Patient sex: M
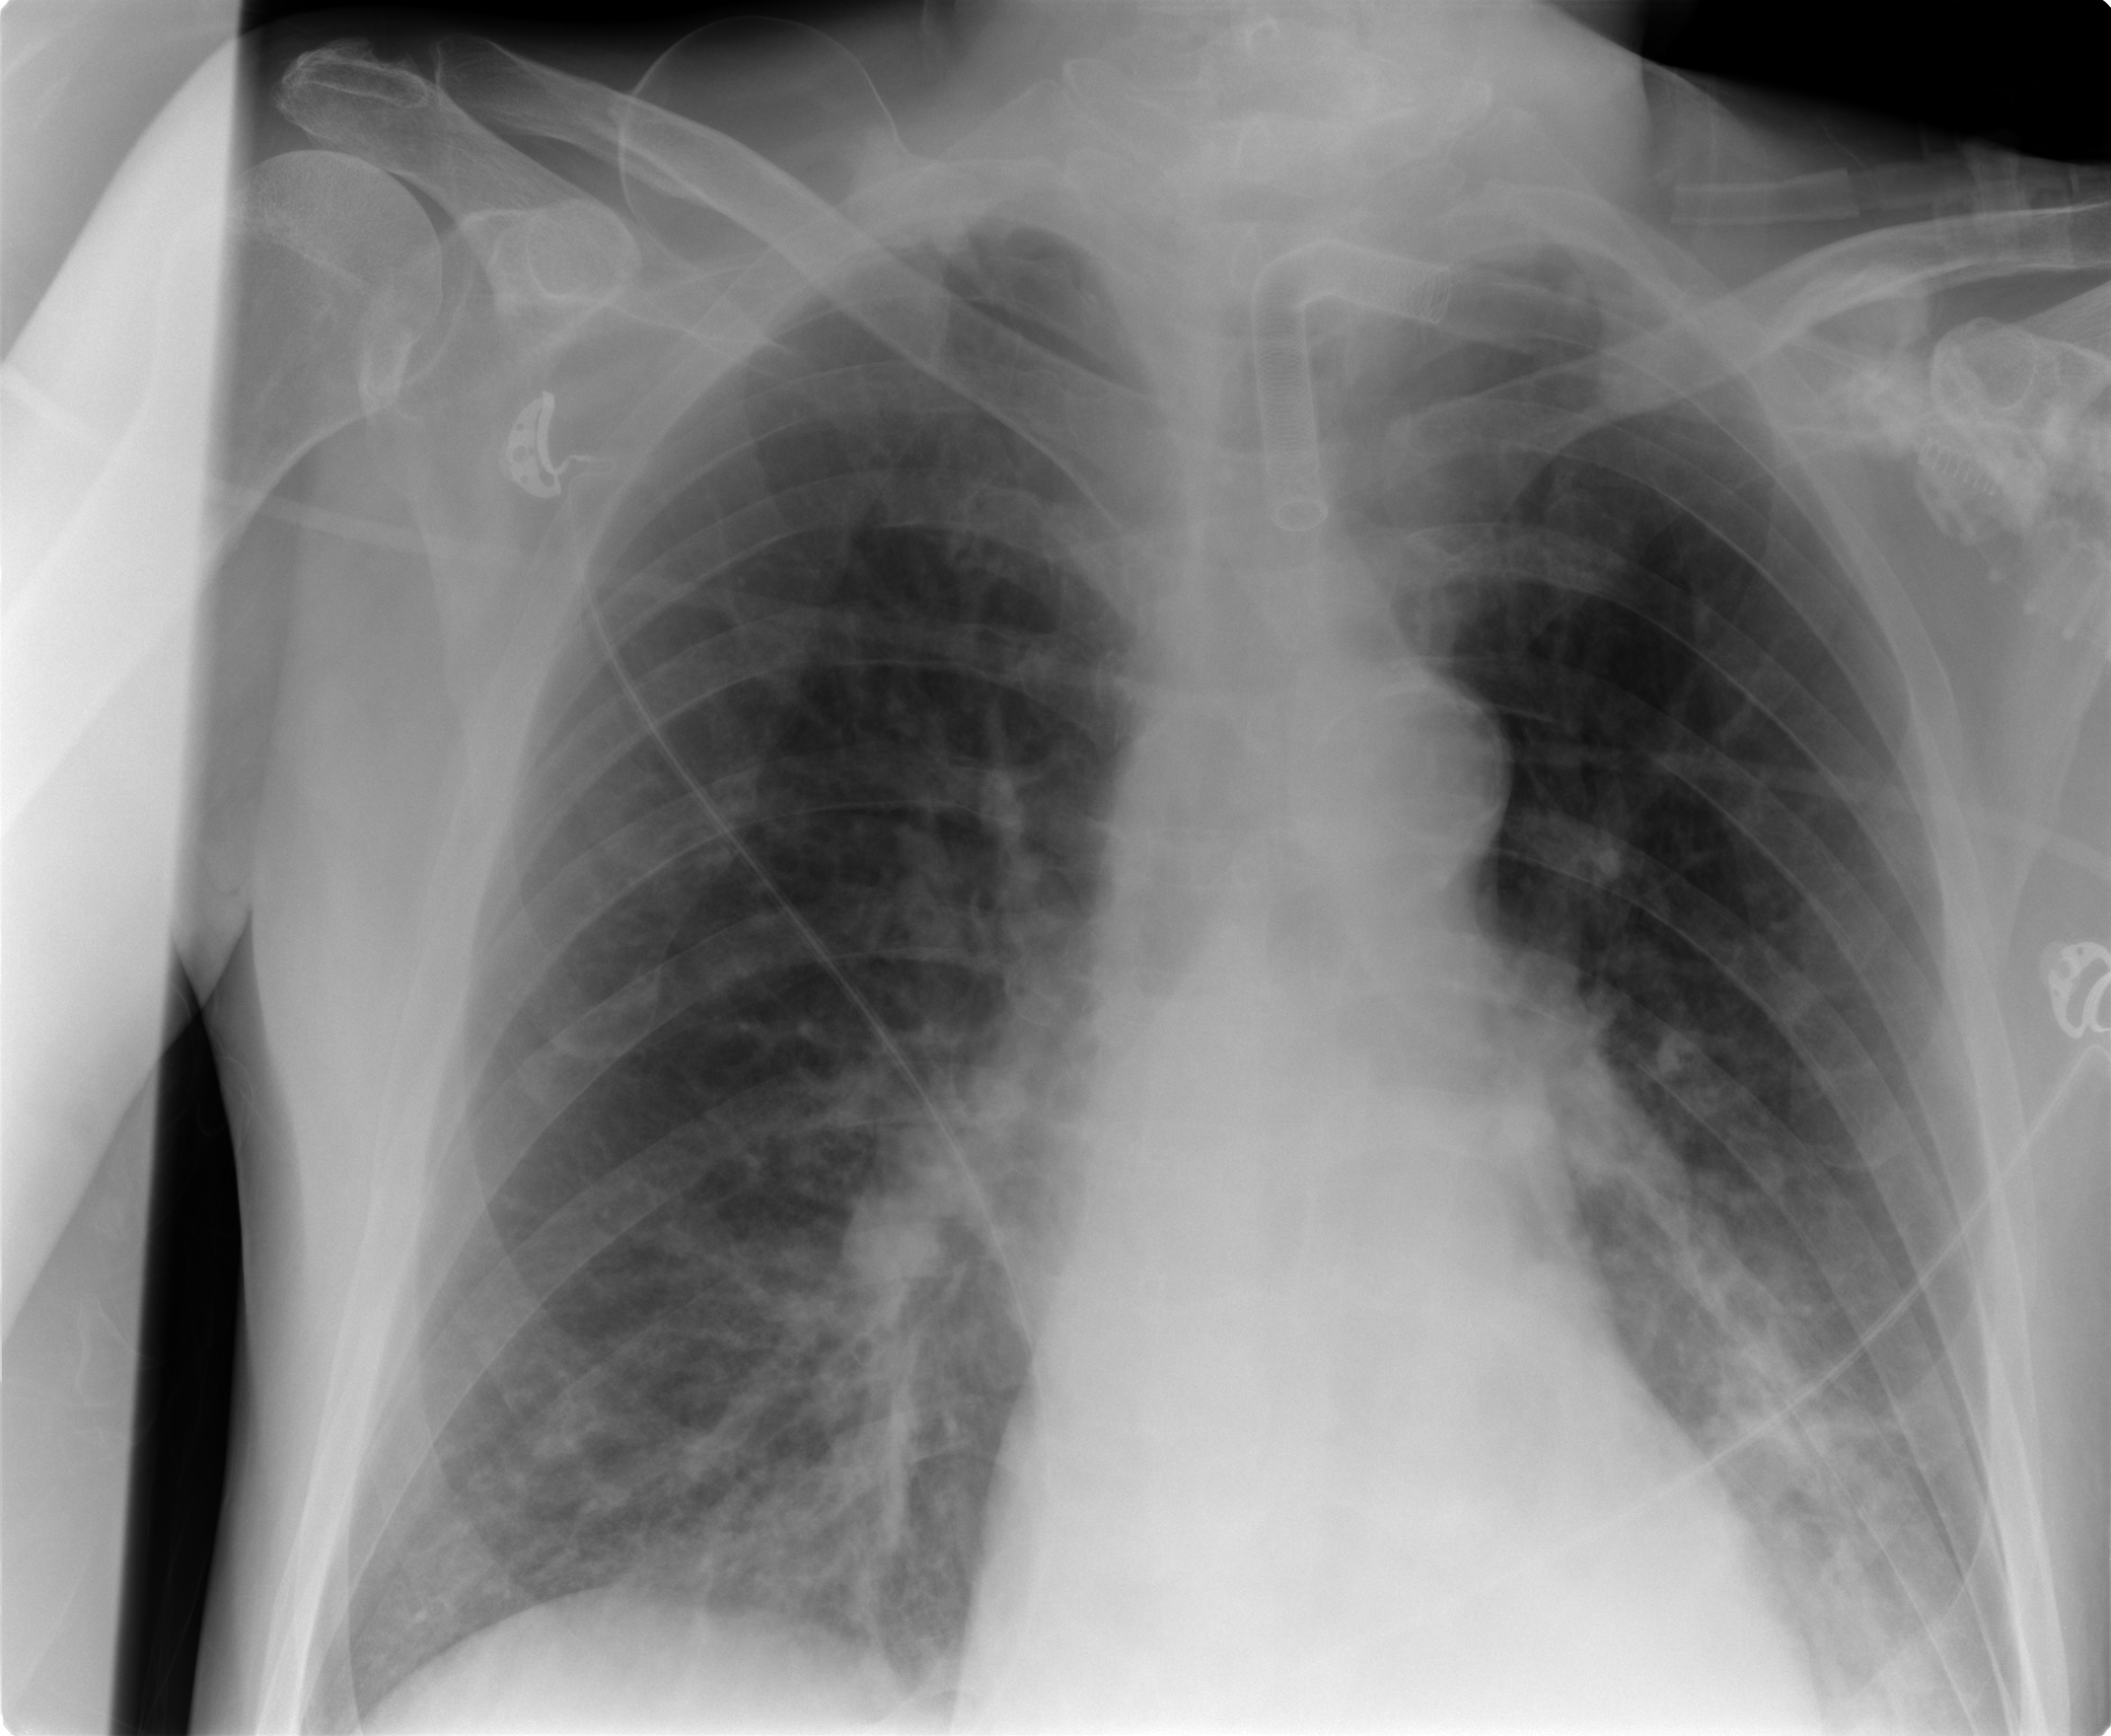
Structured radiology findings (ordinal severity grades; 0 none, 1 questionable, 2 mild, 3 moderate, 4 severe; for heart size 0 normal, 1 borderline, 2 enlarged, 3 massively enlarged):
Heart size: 0
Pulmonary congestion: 1
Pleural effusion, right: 0
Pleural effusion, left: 1
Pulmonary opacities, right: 2
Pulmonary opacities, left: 2
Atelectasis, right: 2
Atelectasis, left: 2